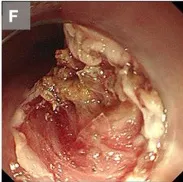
Images of the embedded foreign body in the esophagus, and extraction via endoscopic submucosal dissection in Case 2. (F) Dissection of the mucosa and submucosa.
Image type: endoscopy (gi_endoscopy)